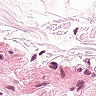
Metastatic tissue present: no